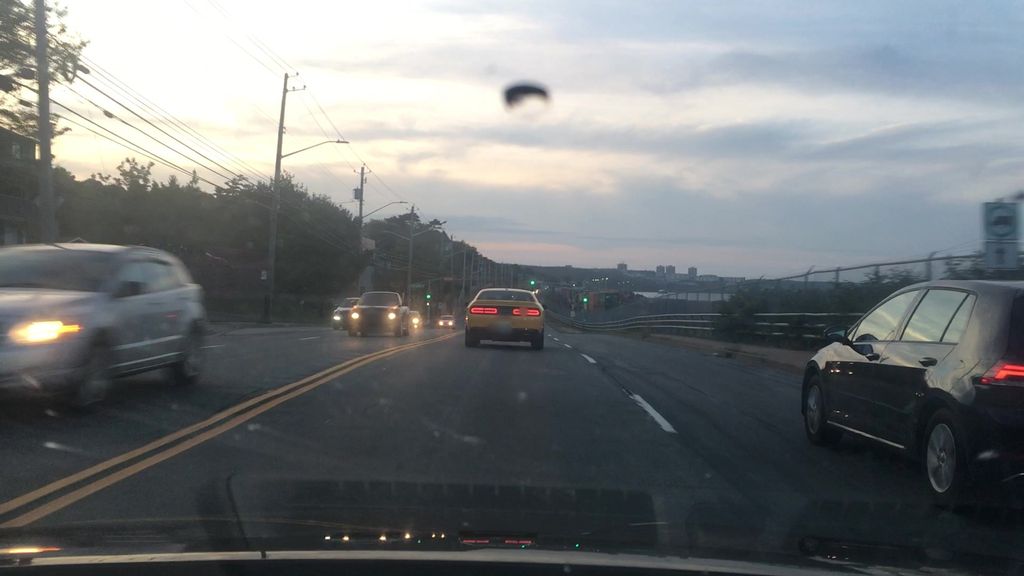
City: halifax